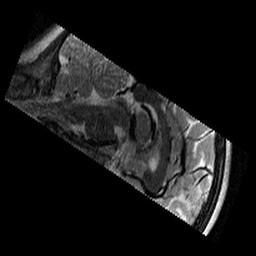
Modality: T2w
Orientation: sagittal
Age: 10
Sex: female
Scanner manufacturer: siemens
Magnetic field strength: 3 T
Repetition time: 9.23 s
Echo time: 0.067 s